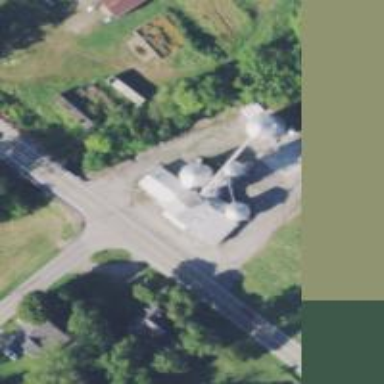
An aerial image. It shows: Silo.